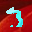
Label: 3